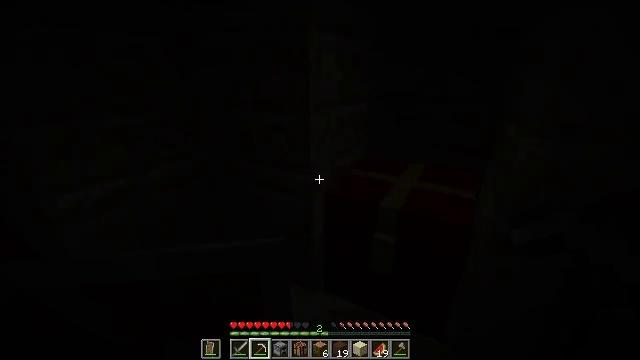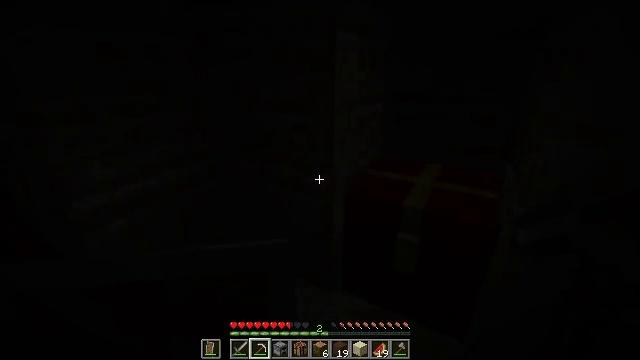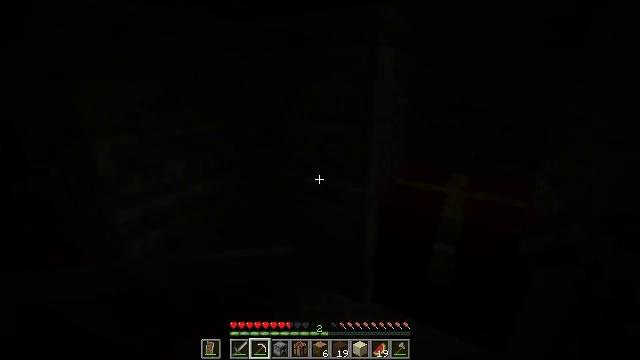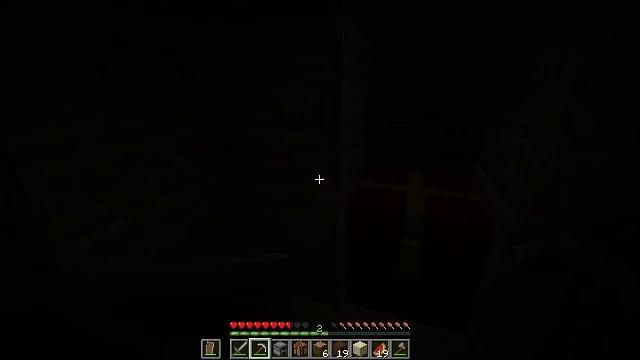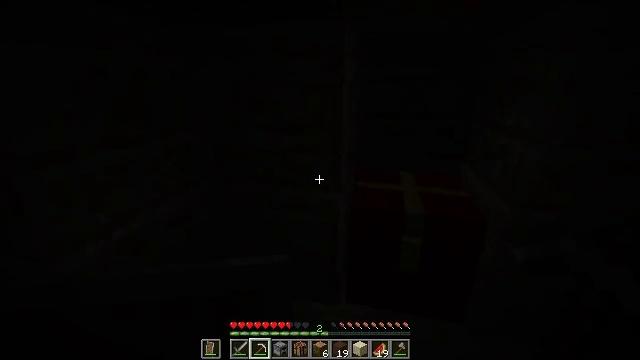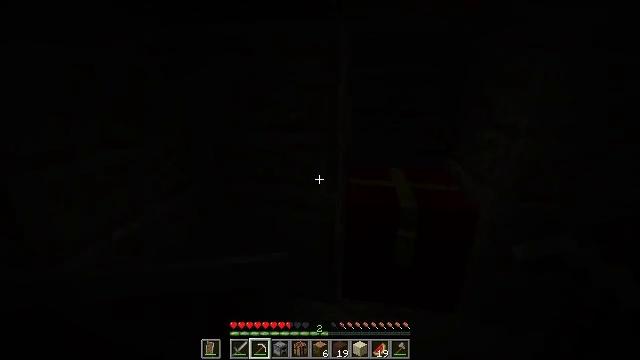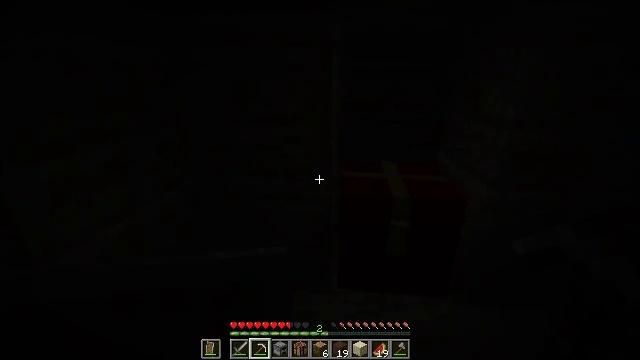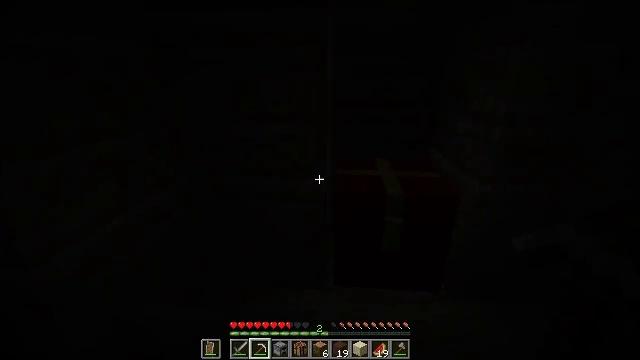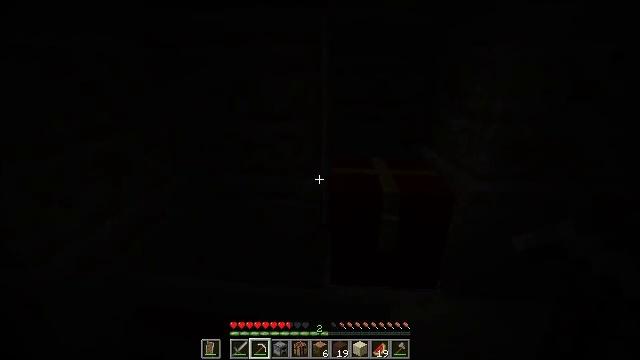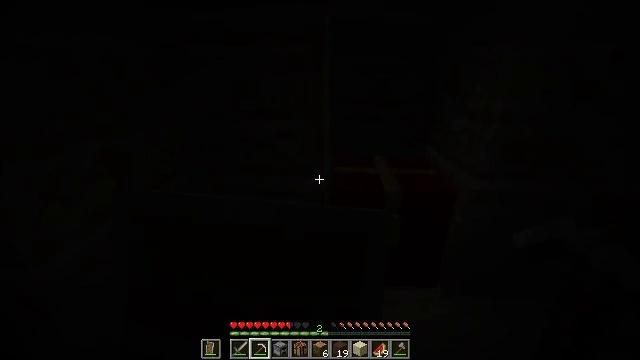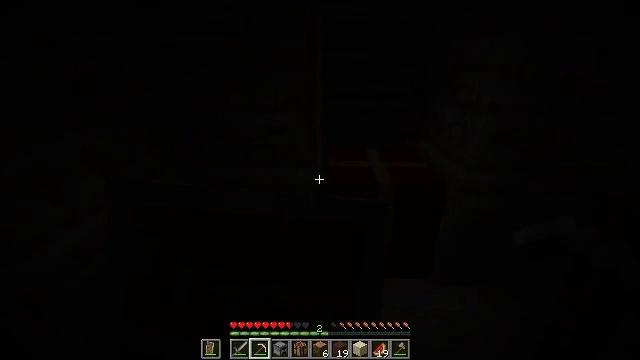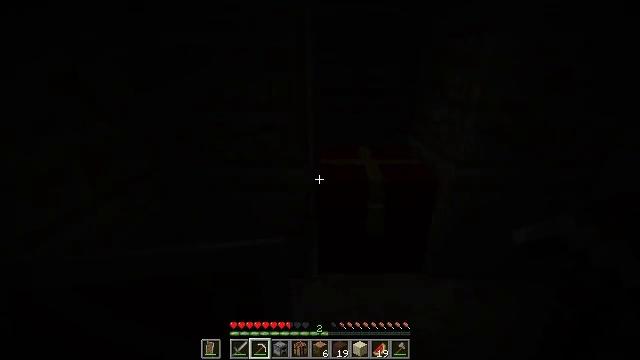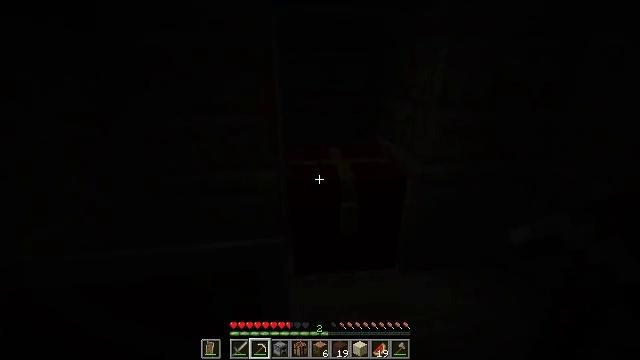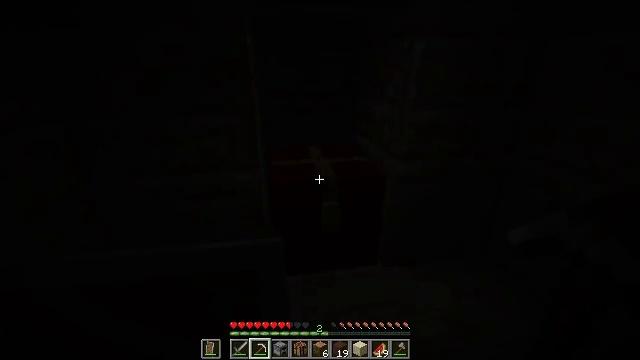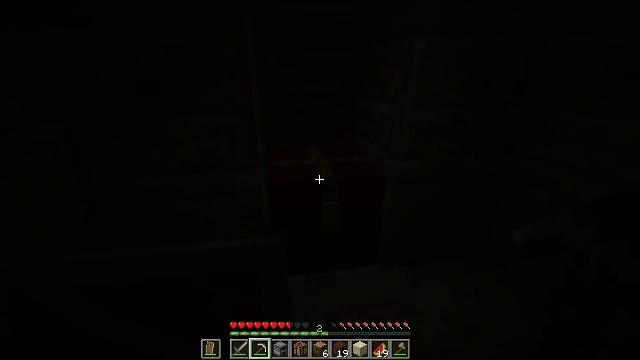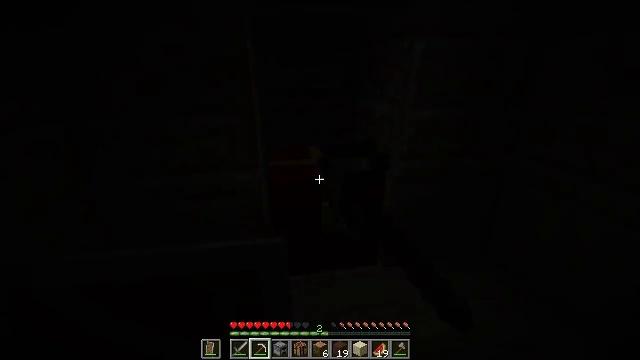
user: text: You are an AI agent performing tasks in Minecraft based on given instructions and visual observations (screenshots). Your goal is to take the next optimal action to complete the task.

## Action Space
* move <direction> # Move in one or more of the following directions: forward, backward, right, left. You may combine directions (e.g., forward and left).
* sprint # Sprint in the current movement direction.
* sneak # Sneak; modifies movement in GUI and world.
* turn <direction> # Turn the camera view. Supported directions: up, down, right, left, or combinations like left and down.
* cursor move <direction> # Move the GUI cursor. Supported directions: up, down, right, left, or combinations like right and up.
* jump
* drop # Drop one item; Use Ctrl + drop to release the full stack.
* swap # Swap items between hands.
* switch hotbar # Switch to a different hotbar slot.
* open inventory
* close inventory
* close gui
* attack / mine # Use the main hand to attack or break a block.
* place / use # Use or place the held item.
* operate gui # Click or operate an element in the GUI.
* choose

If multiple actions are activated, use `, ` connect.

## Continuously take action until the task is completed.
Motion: motion action
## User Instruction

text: Recycle the cut sandstone for building.
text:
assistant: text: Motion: move left
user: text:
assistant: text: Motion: move left, turn up
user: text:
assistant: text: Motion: move left, turn right and up
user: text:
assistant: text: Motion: turn right
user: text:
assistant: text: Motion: turn right
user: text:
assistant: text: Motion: turn right
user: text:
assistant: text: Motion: turn right, use / place
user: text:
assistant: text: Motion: turn right, use / place
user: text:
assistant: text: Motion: use / place
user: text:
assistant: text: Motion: turn right and down, use / place
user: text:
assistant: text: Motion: turn right
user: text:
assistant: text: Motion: turn right
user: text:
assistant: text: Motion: turn right
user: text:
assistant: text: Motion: use / place
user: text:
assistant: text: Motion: use / place
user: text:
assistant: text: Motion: use / place
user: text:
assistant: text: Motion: no_op
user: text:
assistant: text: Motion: turn left
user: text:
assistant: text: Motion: cursor move left, open gui
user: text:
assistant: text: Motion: no_op
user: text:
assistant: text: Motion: cursor move right
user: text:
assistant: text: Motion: no_op
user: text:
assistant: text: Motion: no_op
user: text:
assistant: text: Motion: no_op
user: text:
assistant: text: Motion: sneak, cursor move up
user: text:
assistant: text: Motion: sneak
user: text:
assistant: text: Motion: sneak, cursor move up
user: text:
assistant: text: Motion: sneak
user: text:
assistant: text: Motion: sneak
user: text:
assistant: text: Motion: sneak